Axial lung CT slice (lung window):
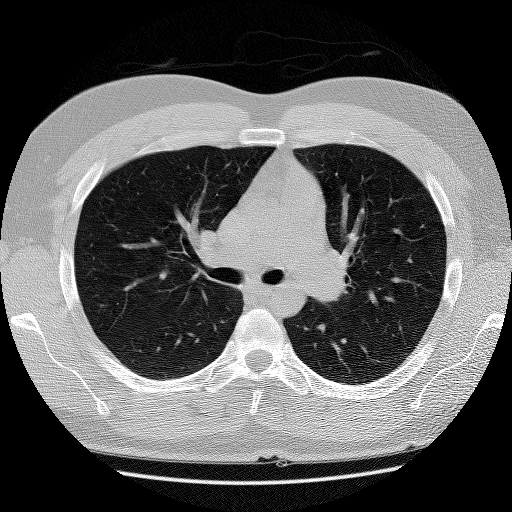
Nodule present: no